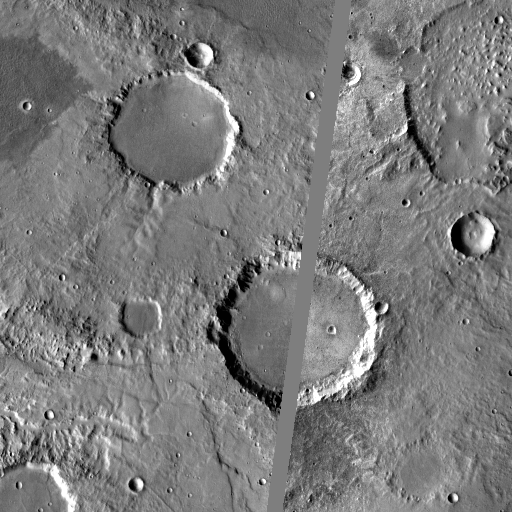
Crater classes present: Background, Other, Buried